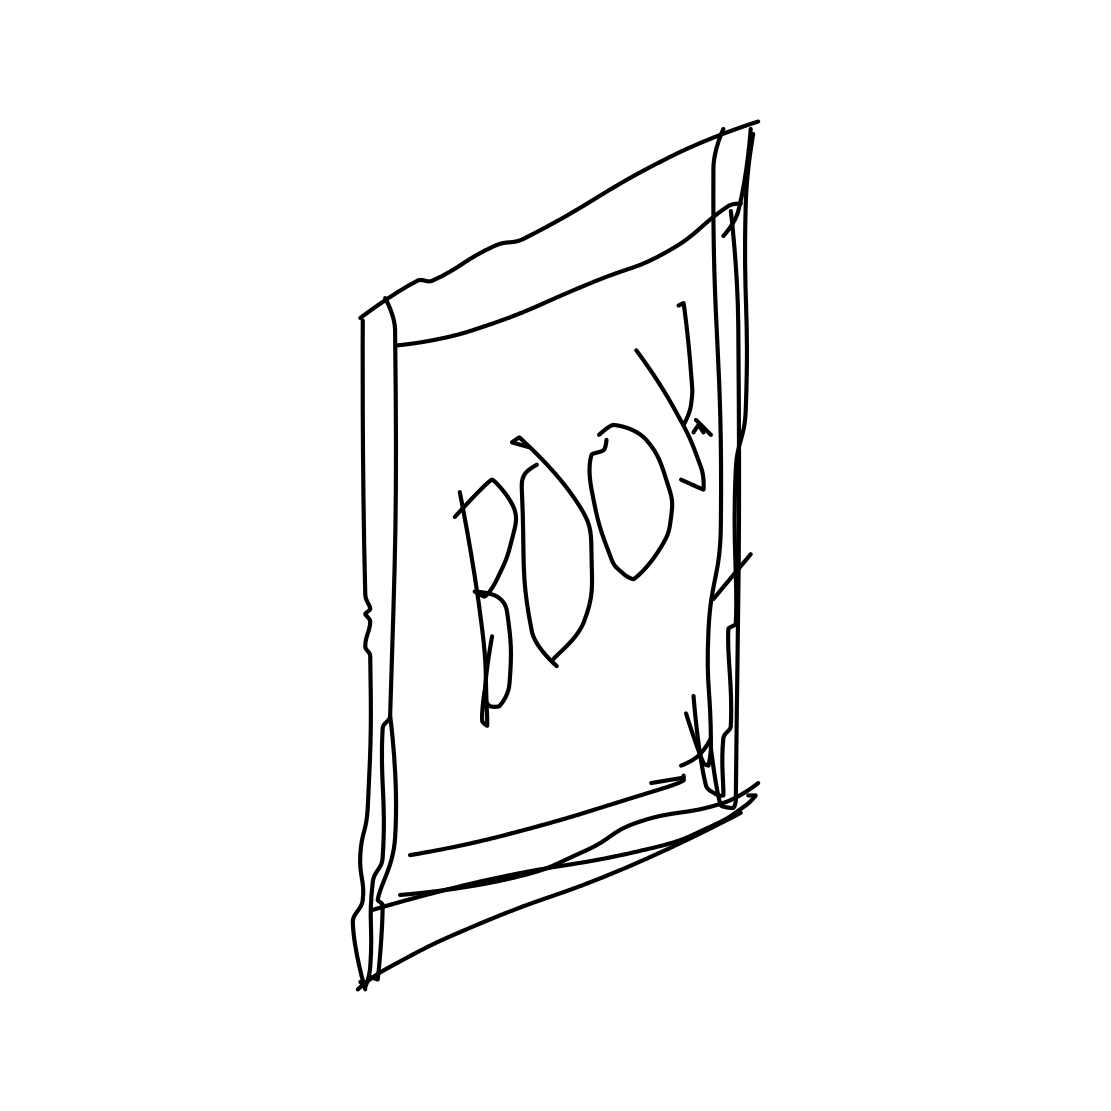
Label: book